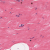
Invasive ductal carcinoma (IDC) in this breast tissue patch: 0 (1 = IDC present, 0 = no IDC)